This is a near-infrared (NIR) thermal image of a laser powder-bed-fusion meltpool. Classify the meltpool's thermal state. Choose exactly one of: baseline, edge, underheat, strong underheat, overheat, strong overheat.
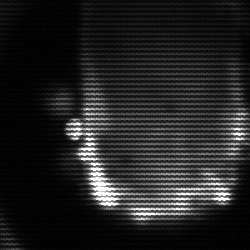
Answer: baseline